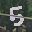
Label: 5